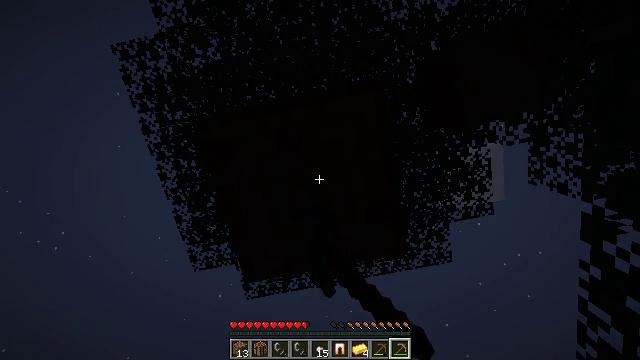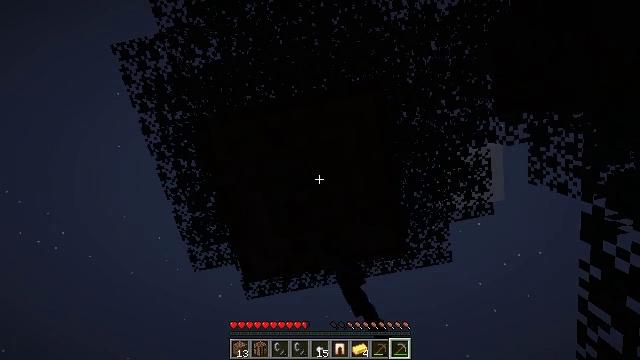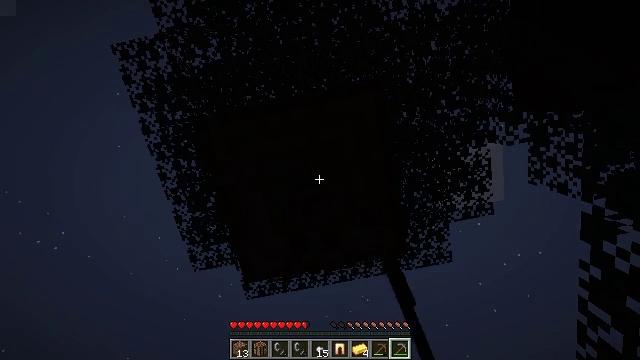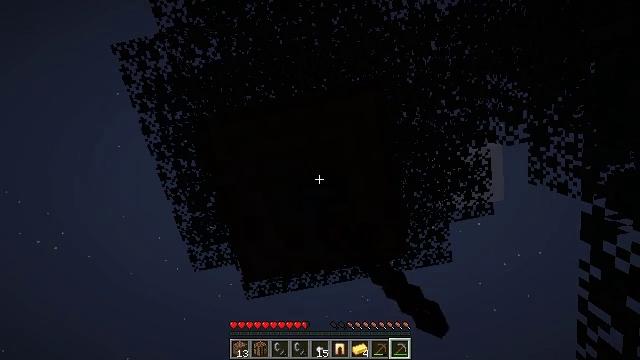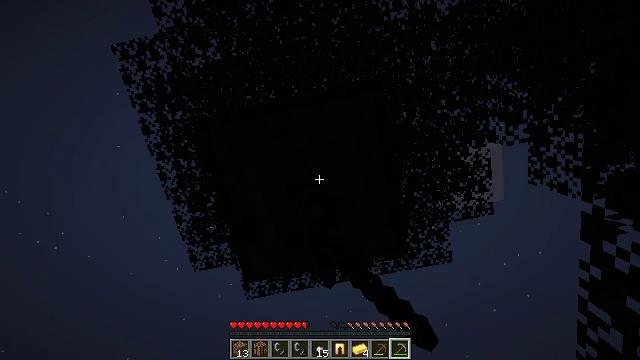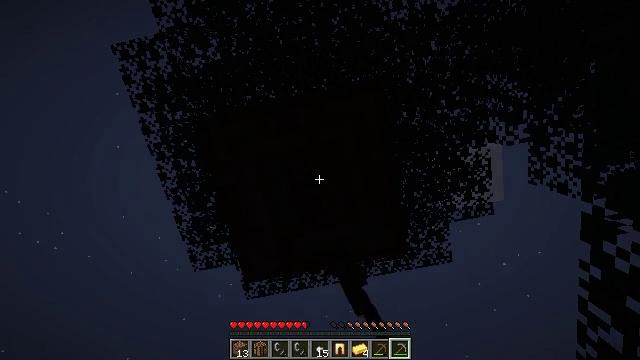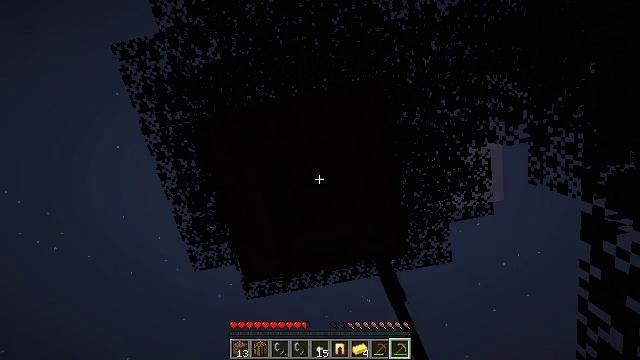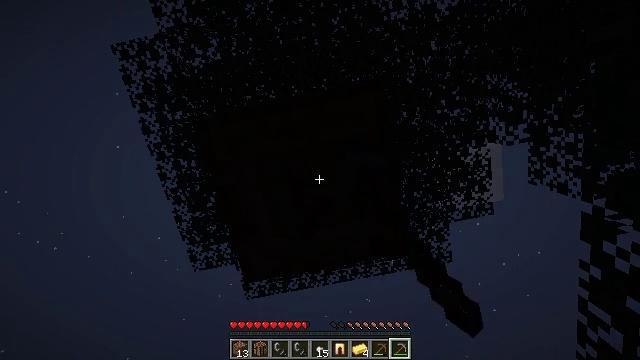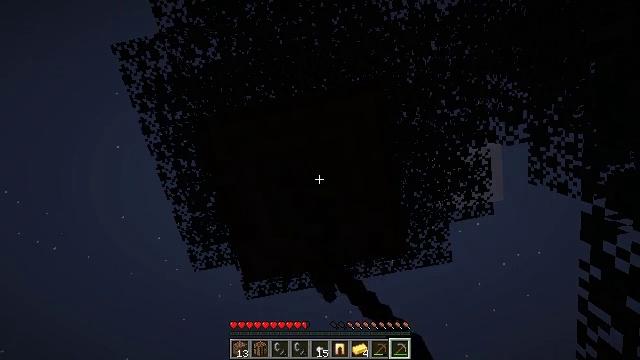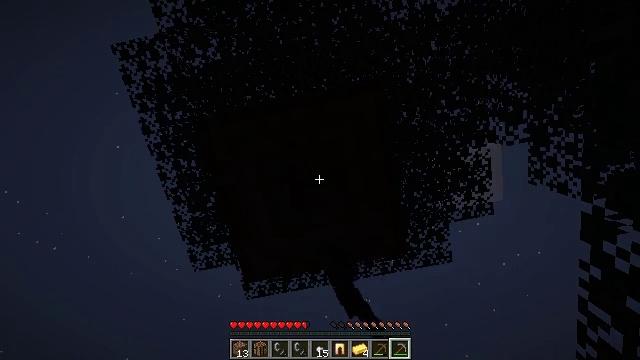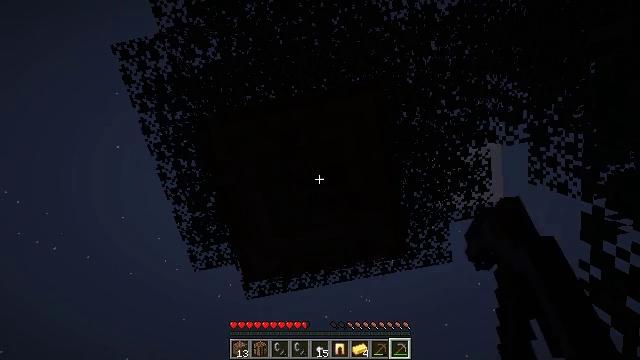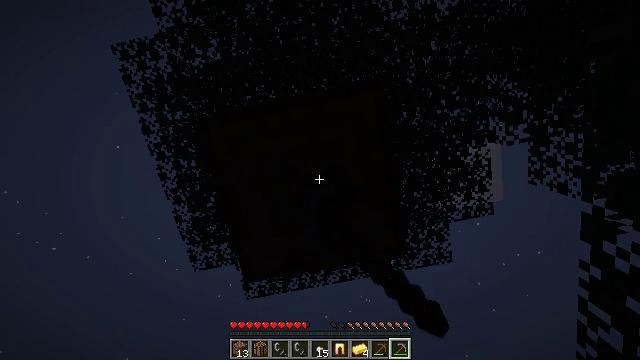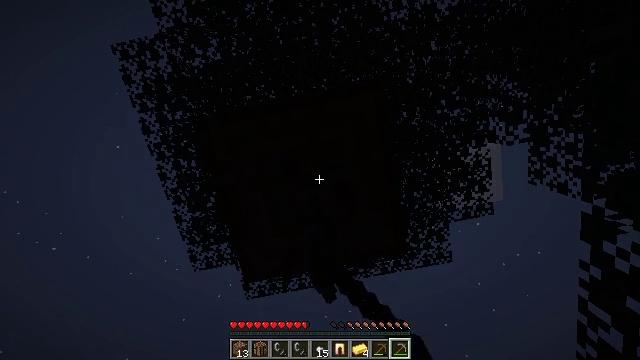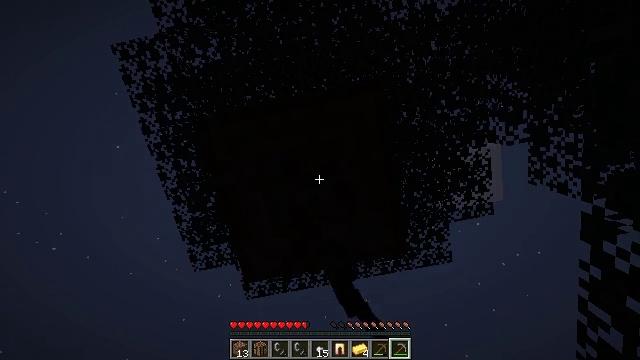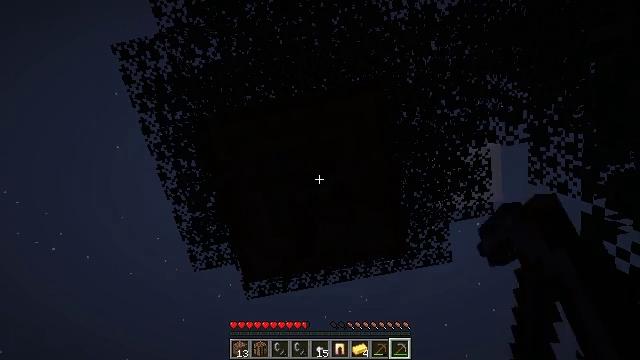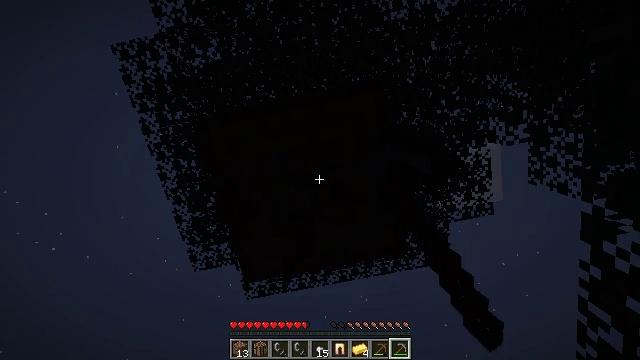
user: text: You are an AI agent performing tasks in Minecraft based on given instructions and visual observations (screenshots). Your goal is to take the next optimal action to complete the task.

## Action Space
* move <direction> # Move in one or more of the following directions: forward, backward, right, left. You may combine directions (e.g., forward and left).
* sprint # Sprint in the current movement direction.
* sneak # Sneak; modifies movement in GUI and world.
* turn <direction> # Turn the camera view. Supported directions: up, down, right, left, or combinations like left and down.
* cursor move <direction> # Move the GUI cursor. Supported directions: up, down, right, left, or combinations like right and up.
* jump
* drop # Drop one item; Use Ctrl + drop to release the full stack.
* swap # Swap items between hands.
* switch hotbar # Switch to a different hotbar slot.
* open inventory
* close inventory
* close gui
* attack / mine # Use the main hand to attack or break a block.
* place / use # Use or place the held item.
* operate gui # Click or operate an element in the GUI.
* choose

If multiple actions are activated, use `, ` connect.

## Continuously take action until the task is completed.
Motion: motion action
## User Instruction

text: Mine the spruce log from the forest.
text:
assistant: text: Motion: attack / mine
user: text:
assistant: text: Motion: attack / mine
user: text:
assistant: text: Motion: attack / mine
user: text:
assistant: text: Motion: attack / mine
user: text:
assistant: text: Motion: attack / mine
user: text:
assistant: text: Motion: attack / mine
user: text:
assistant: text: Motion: attack / mine
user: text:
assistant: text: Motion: attack / mine
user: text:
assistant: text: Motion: attack / mine
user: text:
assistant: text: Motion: attack / mine
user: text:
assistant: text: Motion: attack / mine
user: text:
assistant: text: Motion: attack / mine
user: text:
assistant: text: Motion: attack / mine
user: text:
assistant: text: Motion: attack / mine
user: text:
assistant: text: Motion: attack / mine
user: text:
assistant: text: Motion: attack / mine
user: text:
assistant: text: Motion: attack / mine
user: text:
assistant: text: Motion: attack / mine
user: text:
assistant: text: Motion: attack / mine
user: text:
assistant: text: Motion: attack / mine
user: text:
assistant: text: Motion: attack / mine
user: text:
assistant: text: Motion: attack / mine
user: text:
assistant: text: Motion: attack / mine
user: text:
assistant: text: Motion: attack / mine
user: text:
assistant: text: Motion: attack / mine
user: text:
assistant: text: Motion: attack / mine
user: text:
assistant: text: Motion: attack / mine
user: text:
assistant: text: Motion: attack / mine
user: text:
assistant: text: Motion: attack / mine
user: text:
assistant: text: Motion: attack / mine